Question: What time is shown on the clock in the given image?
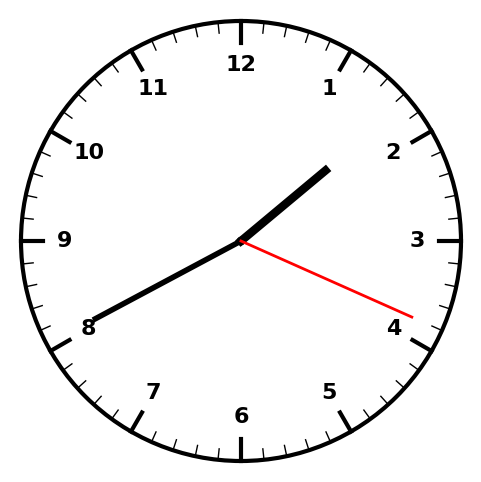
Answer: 01:40:19